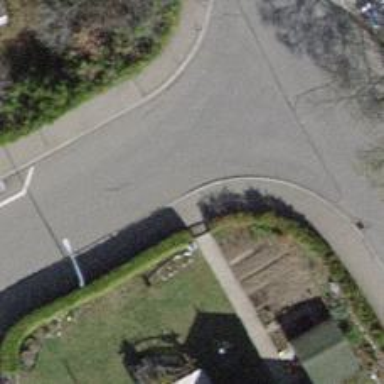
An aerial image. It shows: Kerb serving as barrier.